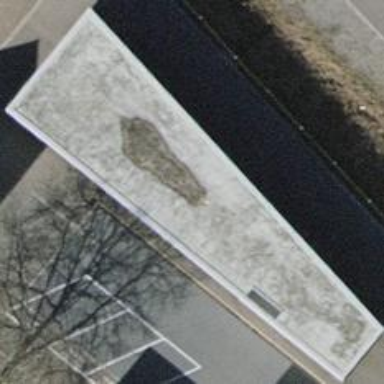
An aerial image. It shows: Flat-roofed building.